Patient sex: M
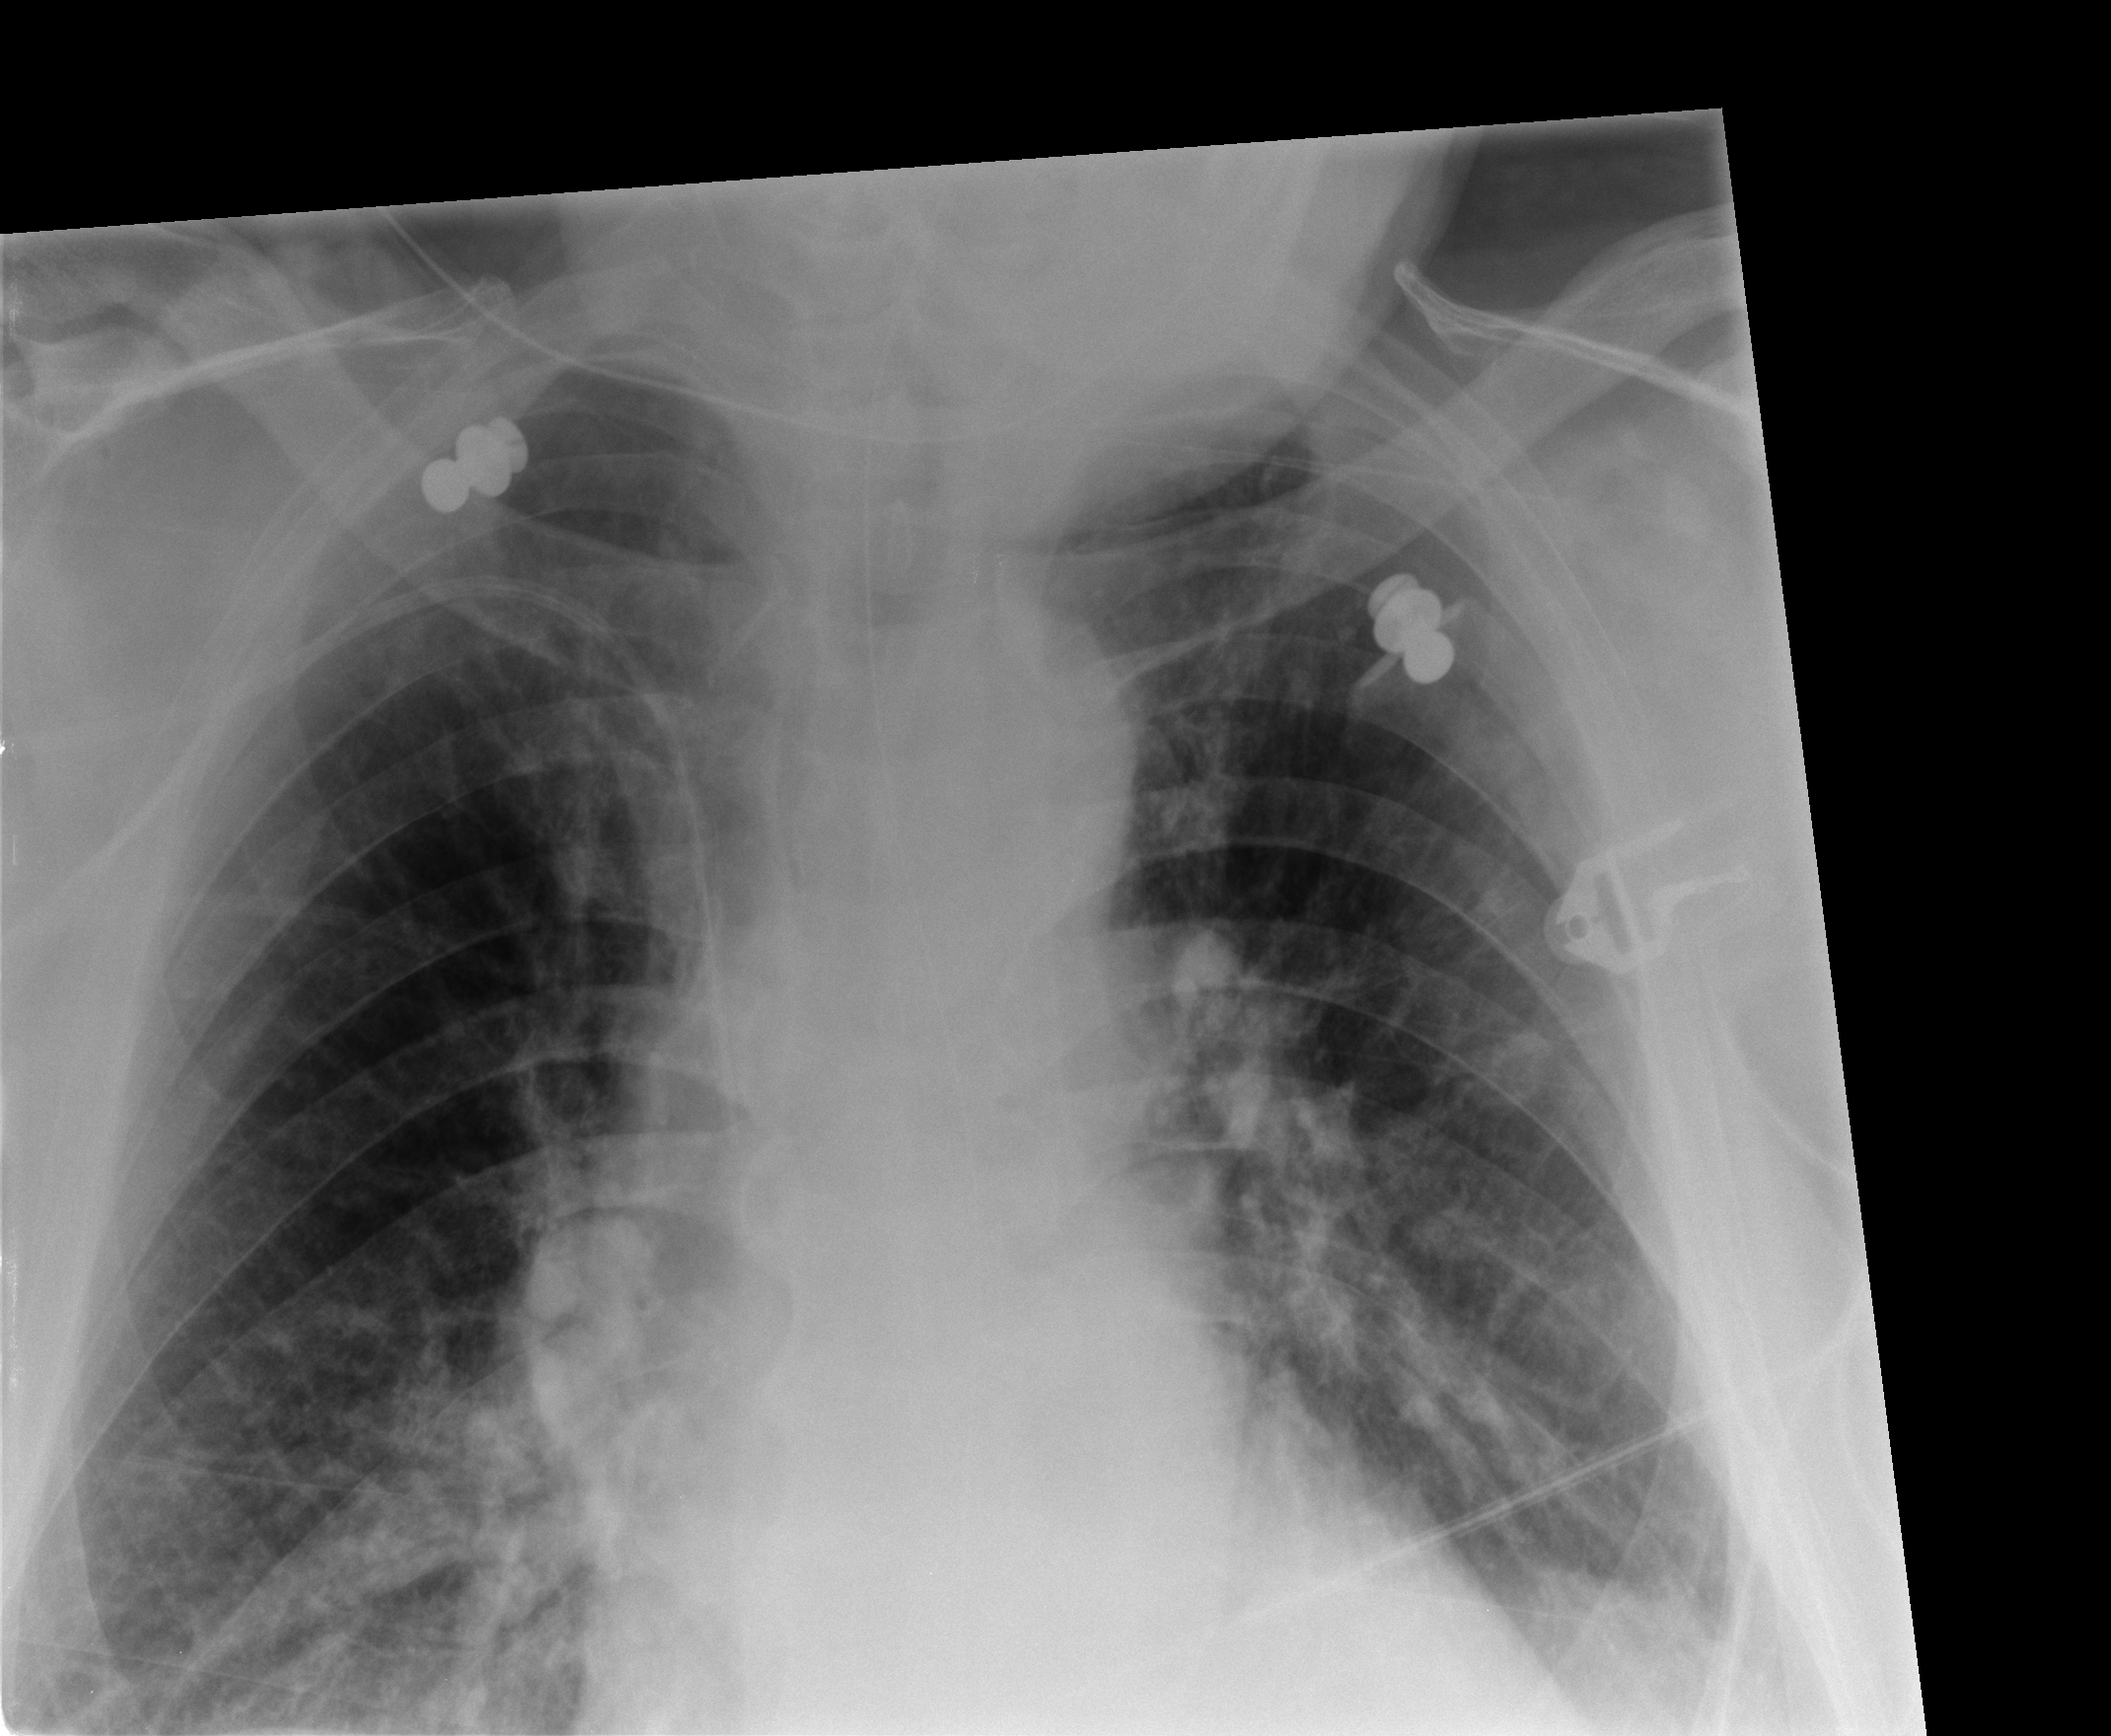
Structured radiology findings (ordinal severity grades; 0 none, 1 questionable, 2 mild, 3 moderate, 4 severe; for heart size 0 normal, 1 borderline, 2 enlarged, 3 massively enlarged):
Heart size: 0
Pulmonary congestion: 2
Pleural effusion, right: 0
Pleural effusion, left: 1
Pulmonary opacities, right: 0
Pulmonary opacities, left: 0
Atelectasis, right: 2
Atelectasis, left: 2